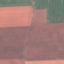
Label: AnnualCrop